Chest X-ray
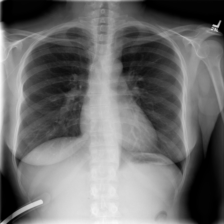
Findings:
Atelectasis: negative
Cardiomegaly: negative
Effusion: negative
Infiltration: negative
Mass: negative
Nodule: negative
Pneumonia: negative
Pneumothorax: negative
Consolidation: negative
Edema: negative
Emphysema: negative
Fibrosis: negative
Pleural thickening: negative
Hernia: negative